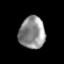
Tissue: prostate
Cell type: Epithelial cells
Senescence score: 0.3053
Nuclear area (px): 816
Mean DAPI intensity: 142.272